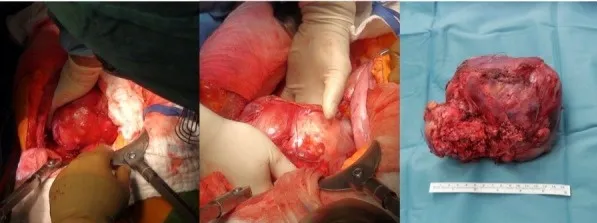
Anterior approach: Thoracolumbophrenotomy with en-bloc resection.
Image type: medical_photograph (other_medical_photograph)